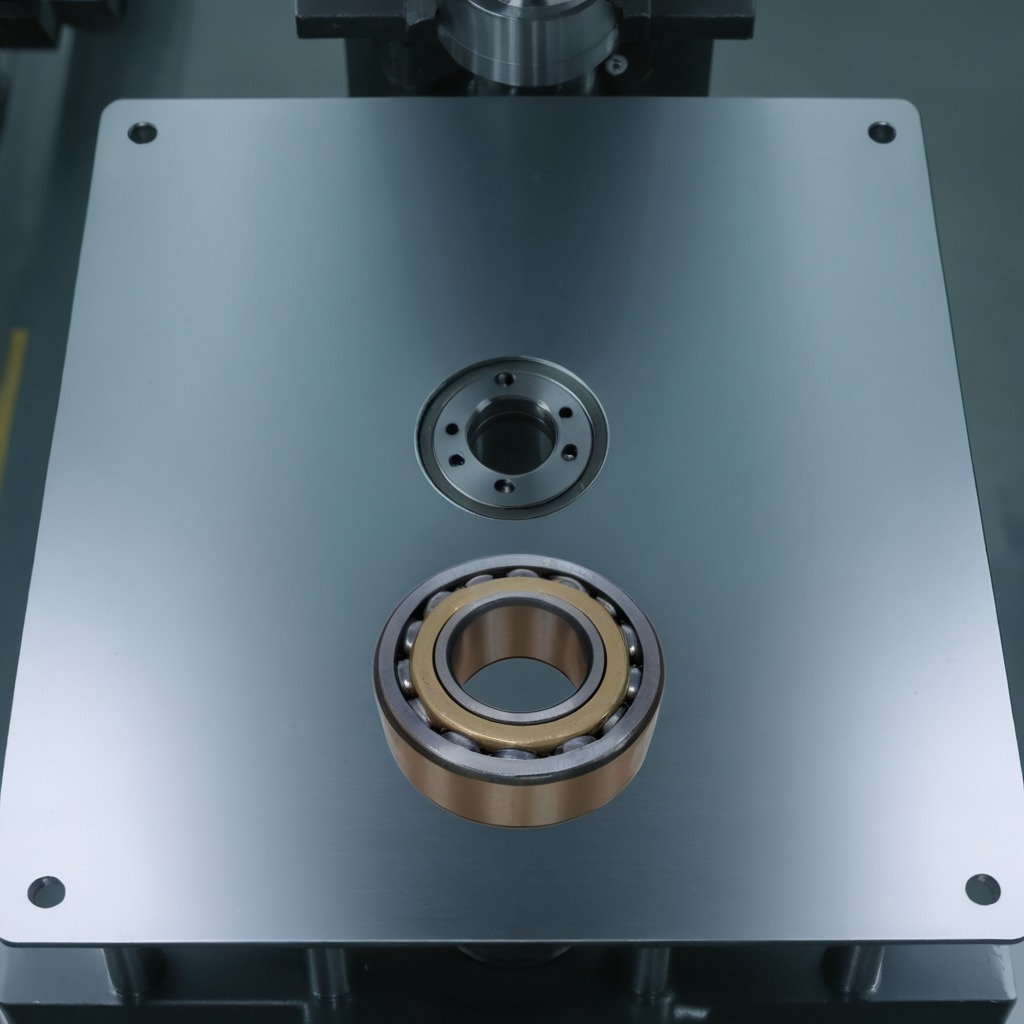
A metal ball bearing lies on the metal table in a machine shop under fluorescent lights.